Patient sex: M
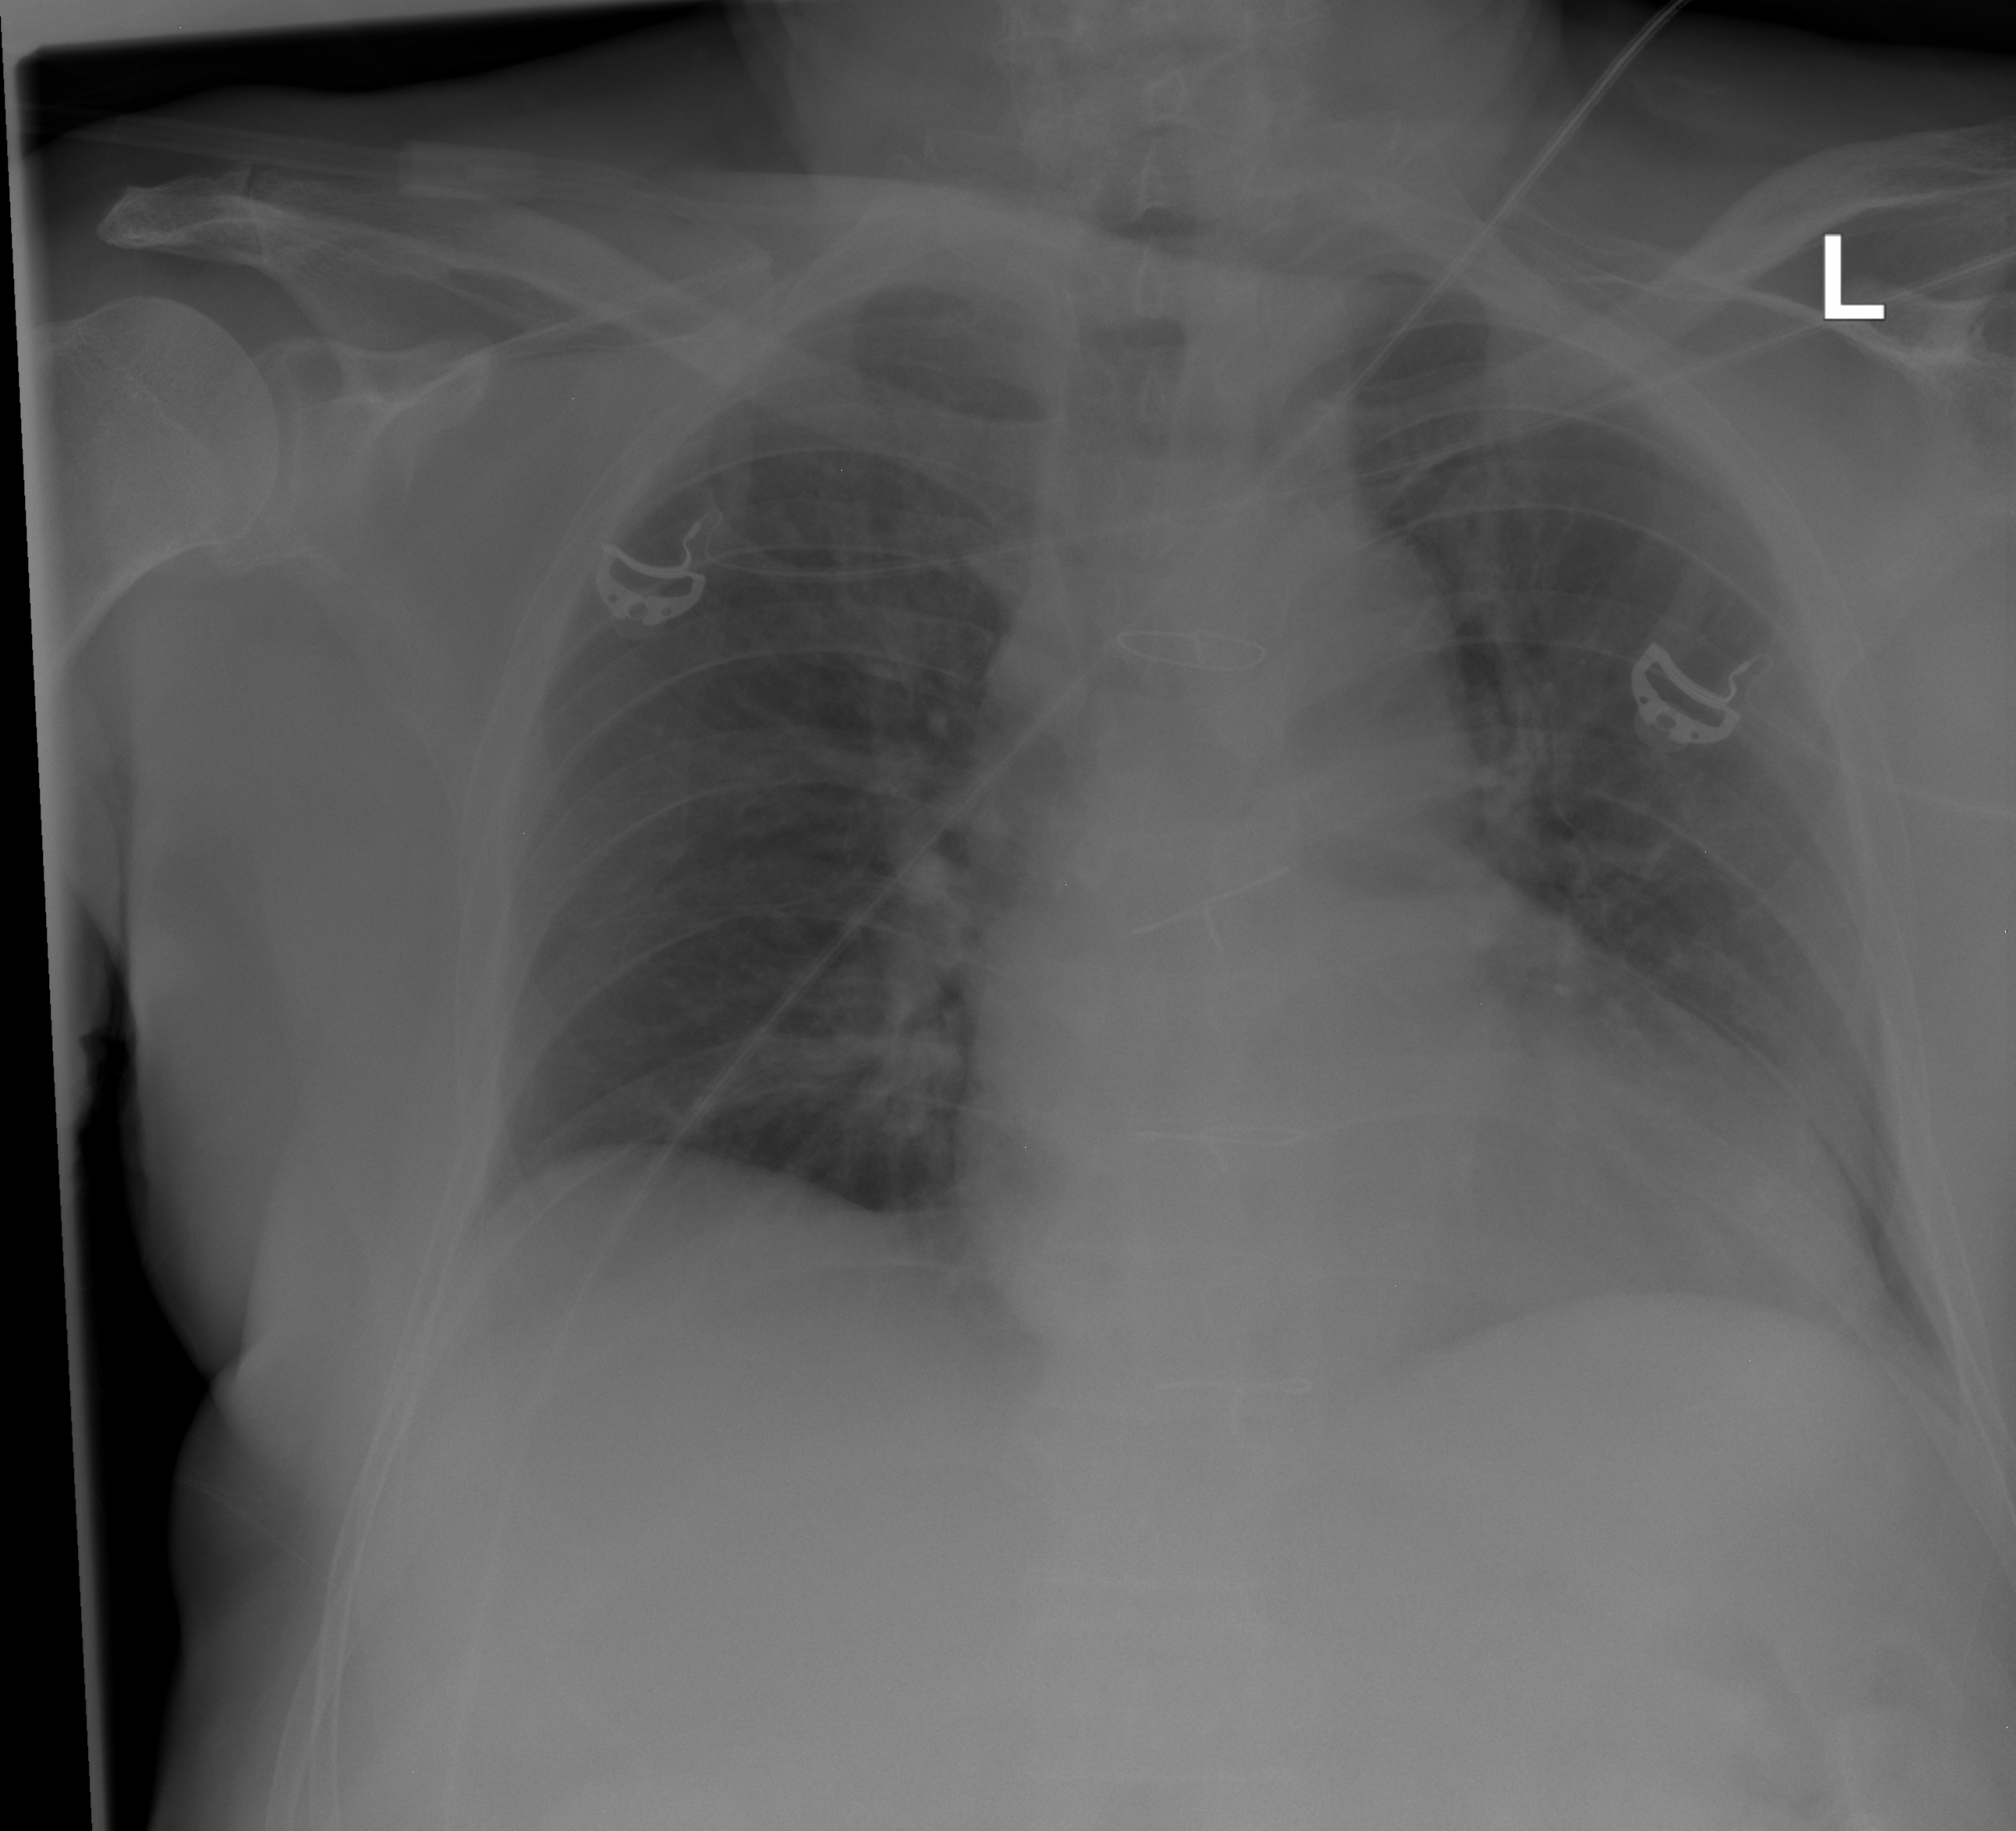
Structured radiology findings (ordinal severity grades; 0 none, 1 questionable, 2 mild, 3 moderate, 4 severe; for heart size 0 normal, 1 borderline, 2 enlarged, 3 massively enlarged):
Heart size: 2
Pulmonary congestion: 2
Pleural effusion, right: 0
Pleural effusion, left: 0
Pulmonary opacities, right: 0
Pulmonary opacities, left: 0
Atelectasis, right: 0
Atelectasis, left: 0